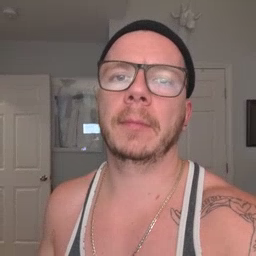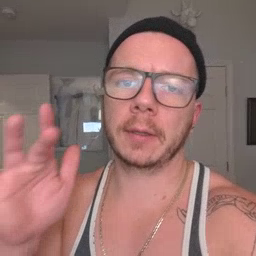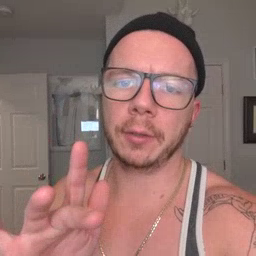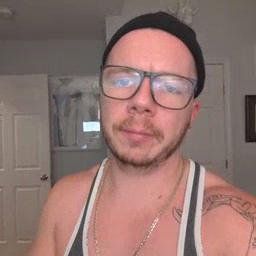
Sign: touch